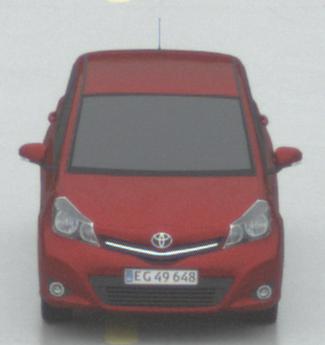
Make: Toyota
Model: Yaris 1.0
Detailed model: Yaris (XP9)
Model produced from: 2009/01
Model produced until: 2010/10
Doors: 3
Color: red
Road condition: wet road
Daytime: midday
Contrast: low contrast